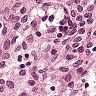
Metastatic tissue present: no